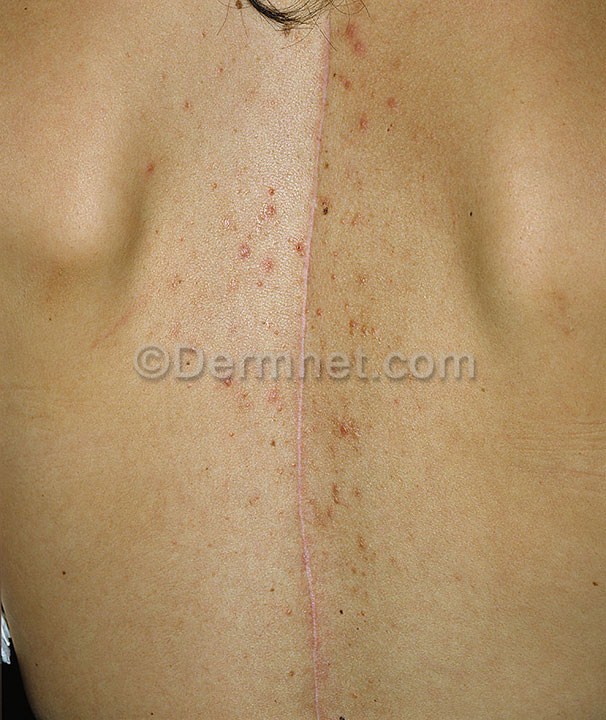
Disease: Acne and Rosacea Photos